Question: Below is how the data is structured. So I wan't to query user and query equal to the uid of the user.

'''
let queryRef = FIRDatabase.database().reference().child("user")
queryRef.queryEqualToValue(FIRAuth.auth()!.currentUser!.uid)observeEventType(.Value, withBlock: { (snapshot) -> Void in
self.userDict.append(snapshot.value as! NSDictionary)
print(snapshot.value as! NSDictionary)
dispatch_async(dispatch_get_main_queue(), { () -> Void in
self.searchTableView.reloadData()
print(self.userDict)
SwiftLoader.hide()
queryRef.removeAllObservers()
})
})
'''
I am able to print the values of first name and last name but not address or image. Also can't save as NSDictionary. If I take out queryEqualToValue it works fine, but I get the values of all users.
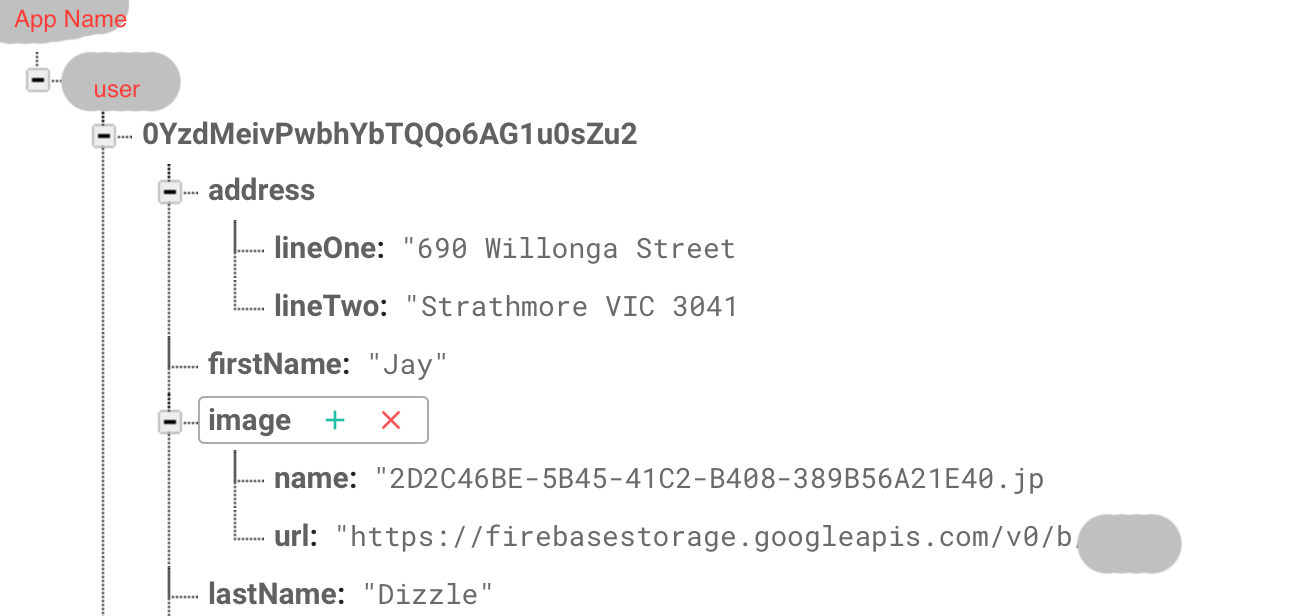
Answer: You might be looking for something like this:
'''
let queryRef = FIRDatabase.database().reference().child("user")
queryRef.child(FIRAuth.auth()!.currentUser!.uid).observeEventType(.Value, withBlock: { (snapshot) -> Void in
print(snapshot.value as! NSDictionary)
}
'''